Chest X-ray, PA view. Patient: 57 years old, sex M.
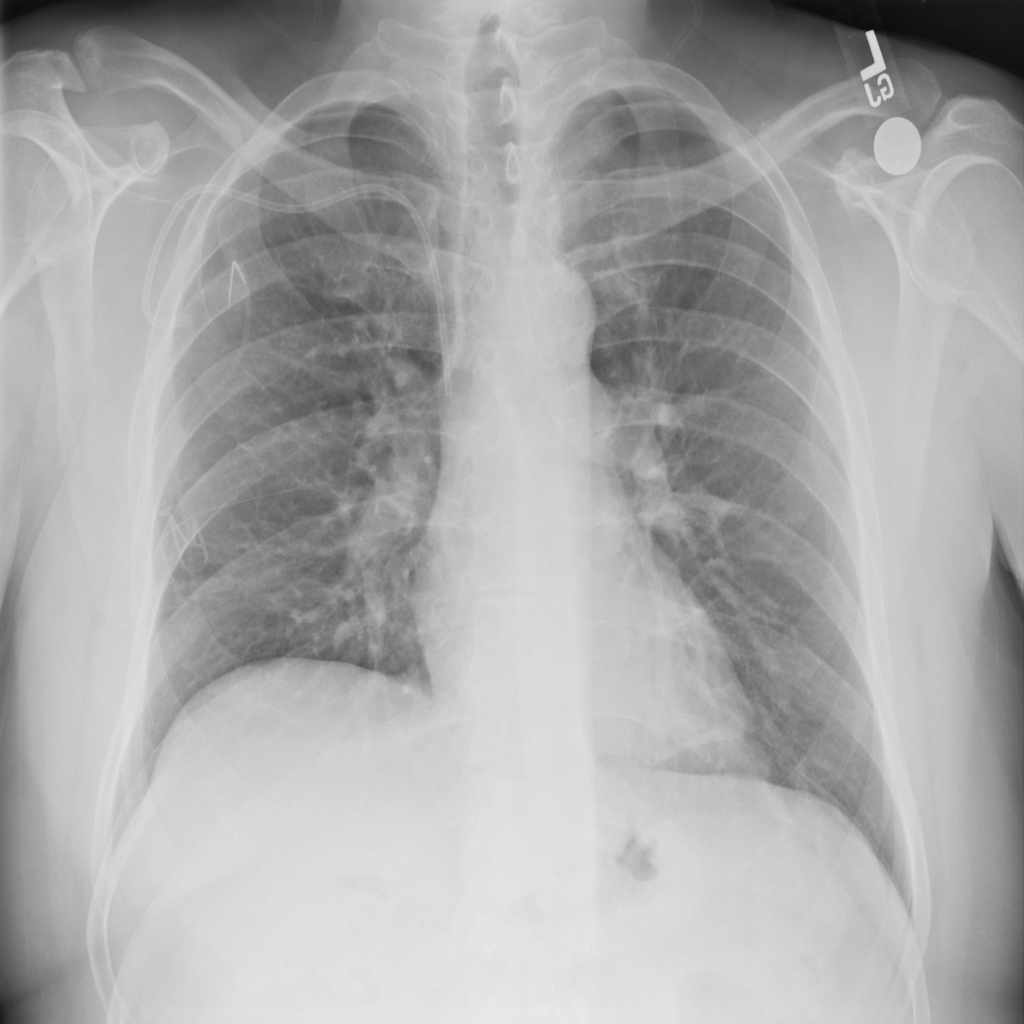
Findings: No Finding